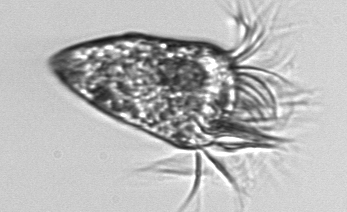
Label: Strombidium_conicum